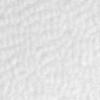
Label: no_change